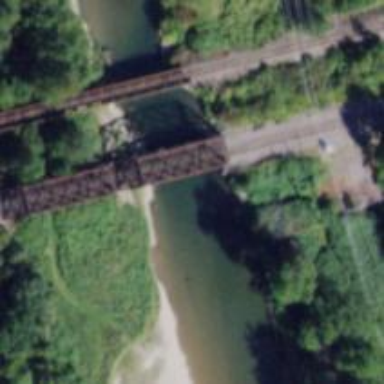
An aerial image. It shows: Abandoned railway.